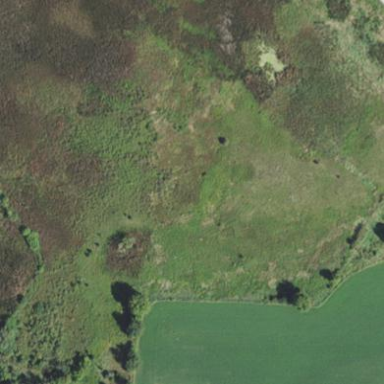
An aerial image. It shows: Marshy wetland area.